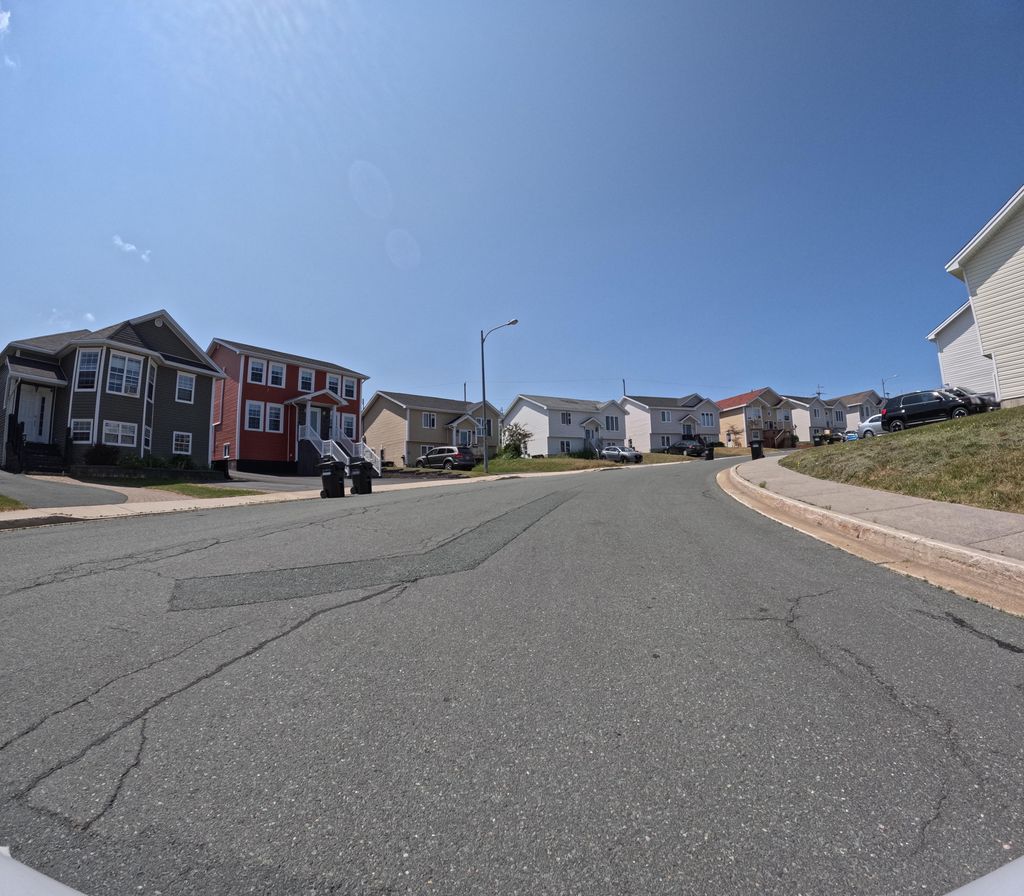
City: st_johns